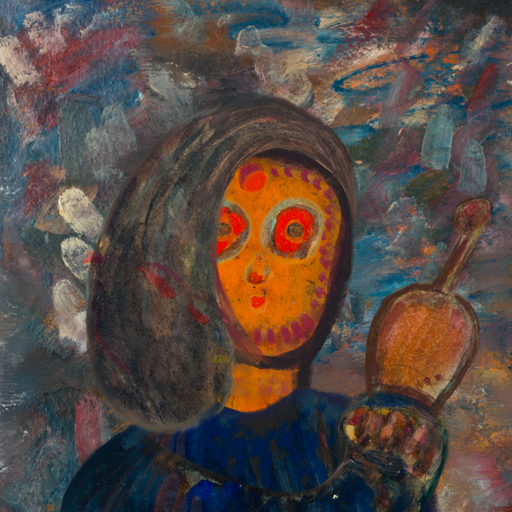
Background: Boggyland, Head And Neck Front: Doll, Face Front: Sisters, Bust: Pipe, Hair Front: Gypsy_Mother, Head Accessory: Blank, Second Necklace: Blank, Necklace: Blank, Baby: Blank